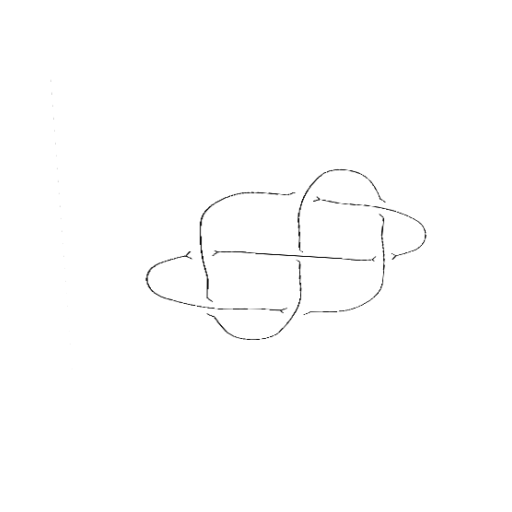
Crossing number: 7